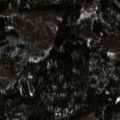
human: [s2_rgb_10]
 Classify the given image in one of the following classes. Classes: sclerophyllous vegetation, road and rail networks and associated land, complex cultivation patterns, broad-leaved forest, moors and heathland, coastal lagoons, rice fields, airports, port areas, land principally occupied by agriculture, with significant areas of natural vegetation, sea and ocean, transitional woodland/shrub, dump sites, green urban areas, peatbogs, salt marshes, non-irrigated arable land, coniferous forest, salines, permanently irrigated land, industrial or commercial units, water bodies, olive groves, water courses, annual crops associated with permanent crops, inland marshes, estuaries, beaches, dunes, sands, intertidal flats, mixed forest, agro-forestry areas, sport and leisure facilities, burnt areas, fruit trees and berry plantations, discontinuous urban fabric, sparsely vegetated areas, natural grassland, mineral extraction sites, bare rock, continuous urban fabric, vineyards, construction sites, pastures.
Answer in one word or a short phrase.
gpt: non-irrigated arable land, mixed forest